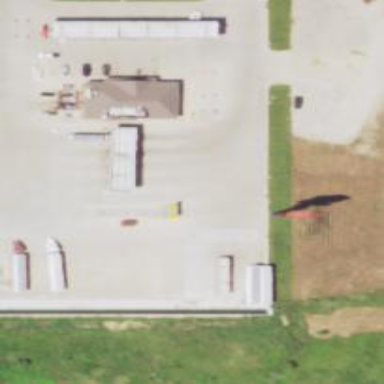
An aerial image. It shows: Weighbridge facility.